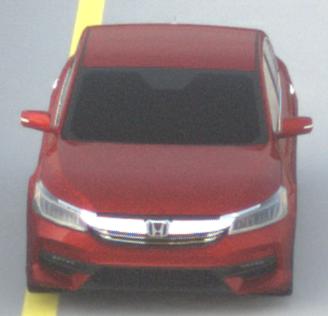
Make: Honda
Model: Accord Hybrid
Detailed model: 9. Generation
Model produced from: 2015
Model produced until: 2019
Doors: 4
Color: red
Road condition: dry road
Daytime: sunrise or sunset
Contrast: low contrast